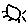
Label: sun